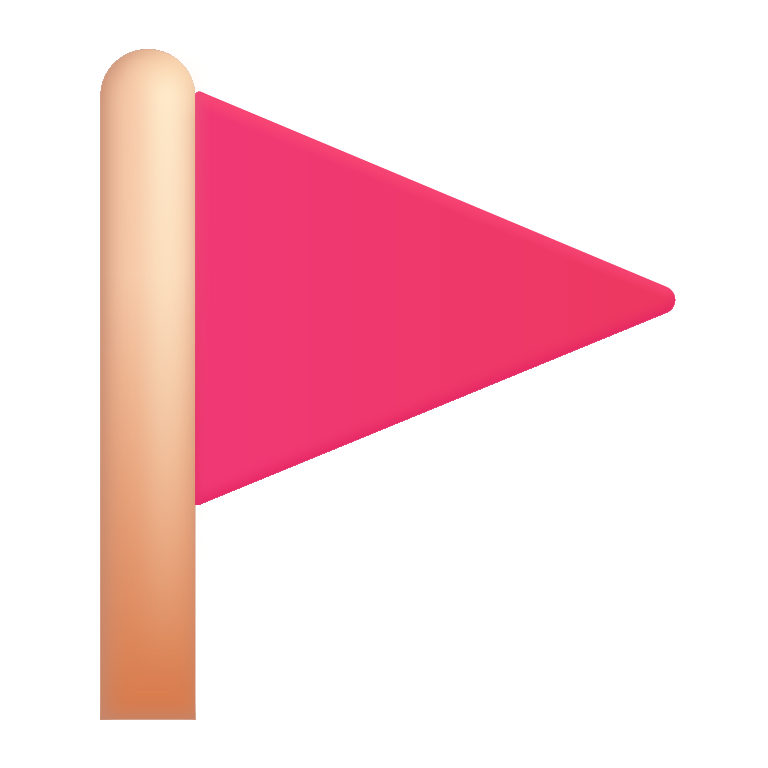
triangular flag color